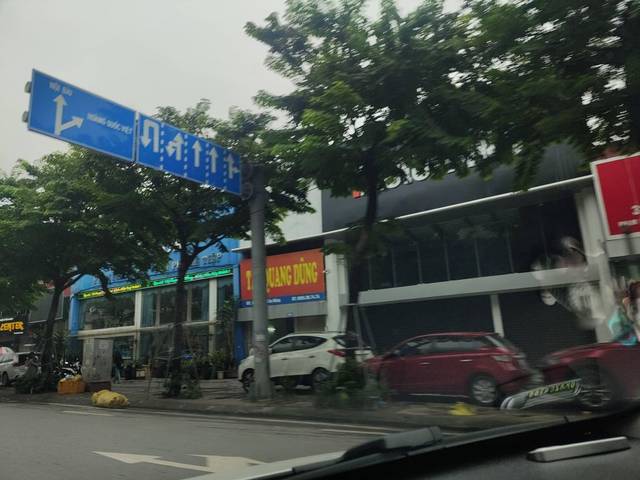
Region: Vietnam
Coordinates: 21.045, 105.781